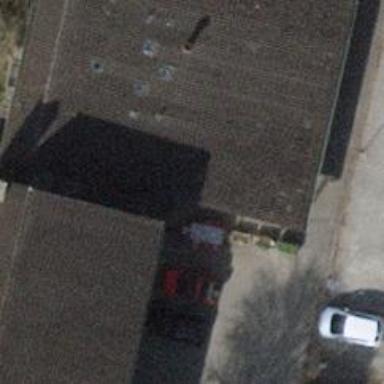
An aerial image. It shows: Restaurant.